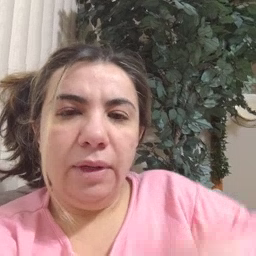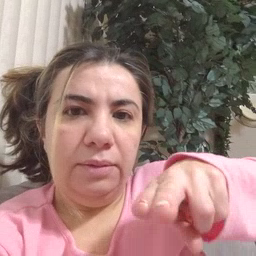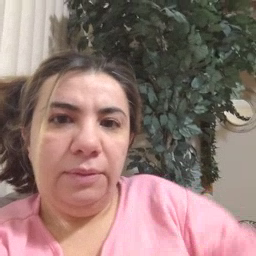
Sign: chair